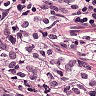
Metastatic tissue present: yes